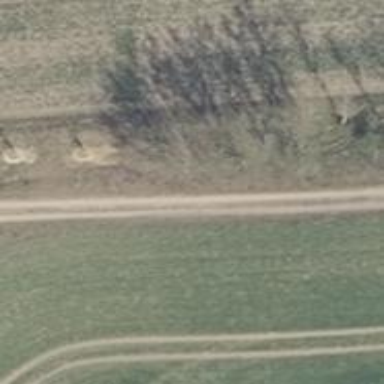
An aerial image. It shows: Compacted track road with grade3 tracktype.